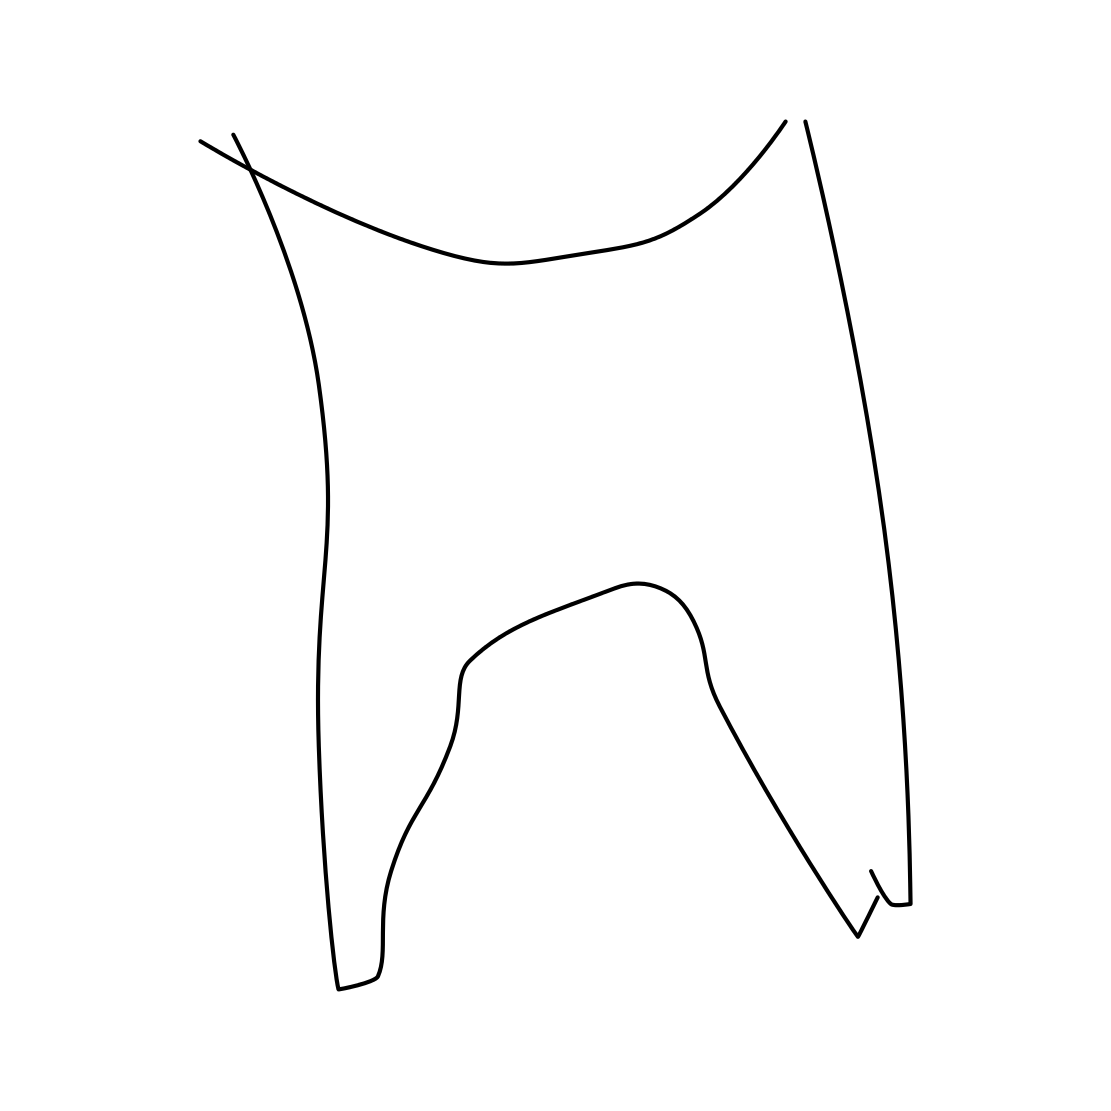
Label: tooth